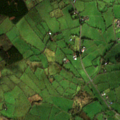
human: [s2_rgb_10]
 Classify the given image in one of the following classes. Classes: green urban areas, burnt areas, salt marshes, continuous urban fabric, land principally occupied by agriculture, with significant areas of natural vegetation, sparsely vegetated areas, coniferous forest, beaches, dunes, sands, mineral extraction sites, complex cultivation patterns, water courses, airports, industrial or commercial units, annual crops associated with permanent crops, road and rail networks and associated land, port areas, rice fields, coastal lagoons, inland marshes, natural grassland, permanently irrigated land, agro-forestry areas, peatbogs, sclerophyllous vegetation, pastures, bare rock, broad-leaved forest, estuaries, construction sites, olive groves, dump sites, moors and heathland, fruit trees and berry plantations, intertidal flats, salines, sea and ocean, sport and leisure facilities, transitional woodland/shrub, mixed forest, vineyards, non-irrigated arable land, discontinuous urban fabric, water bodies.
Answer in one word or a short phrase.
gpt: pastures, land principally occupied by agriculture, with significant areas of natural vegetation